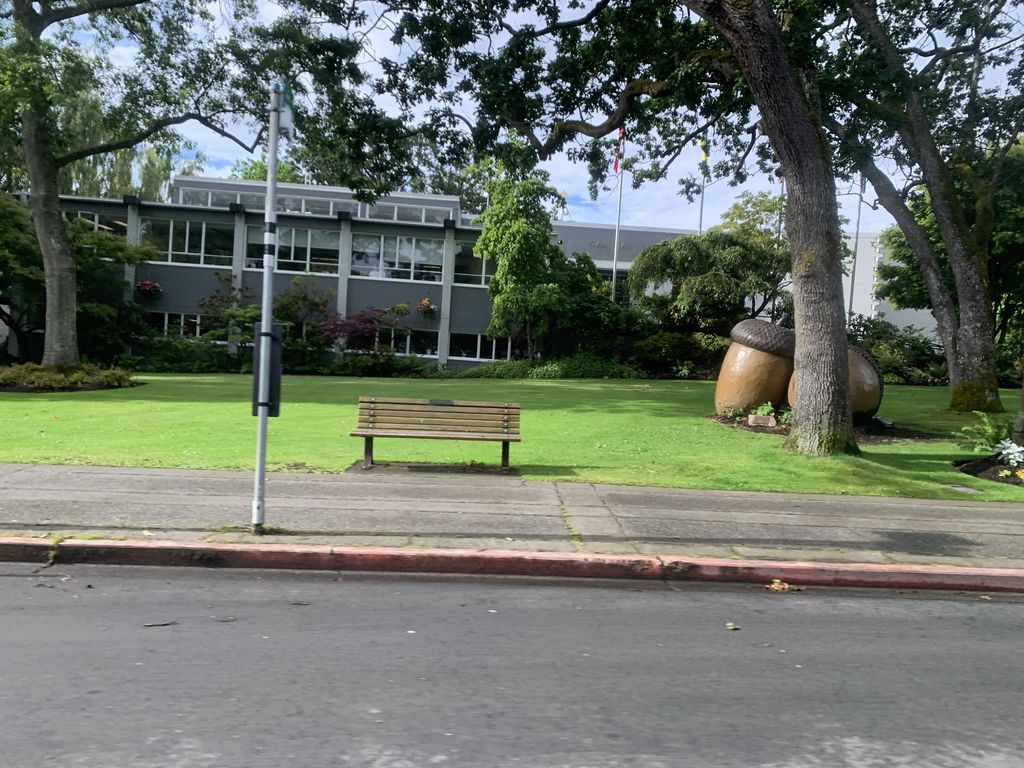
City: victoria